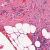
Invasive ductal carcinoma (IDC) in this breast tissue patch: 1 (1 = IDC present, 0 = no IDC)